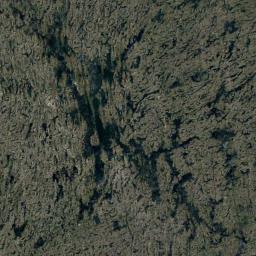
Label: wetland